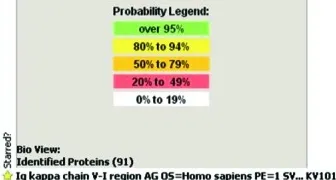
Mass spectrometry analysis with searches using previously published algorithms and probability score assignment revealed the abnormal infiltrates to be enriched by kappa-light chains and IgA heavy chains (stars). Other peptides identified likely represent brain parenchyma components.
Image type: chart (chart)